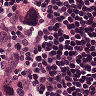
Metastatic tissue present: yes